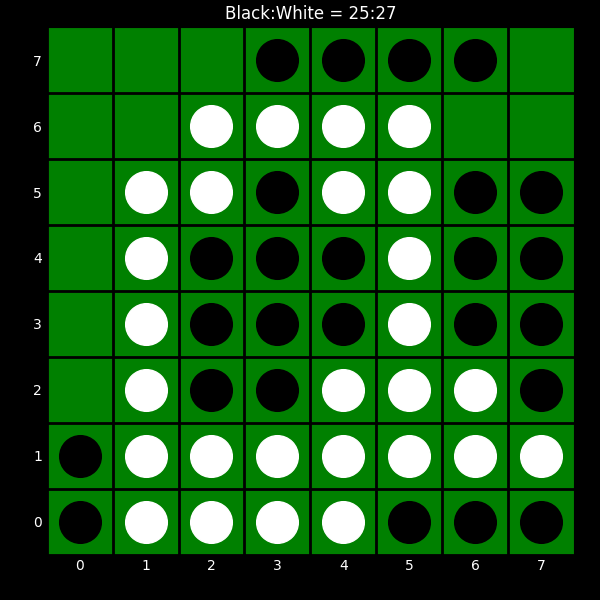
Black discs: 25
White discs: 27